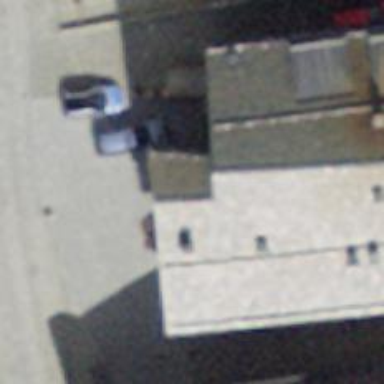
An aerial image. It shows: Hotel.